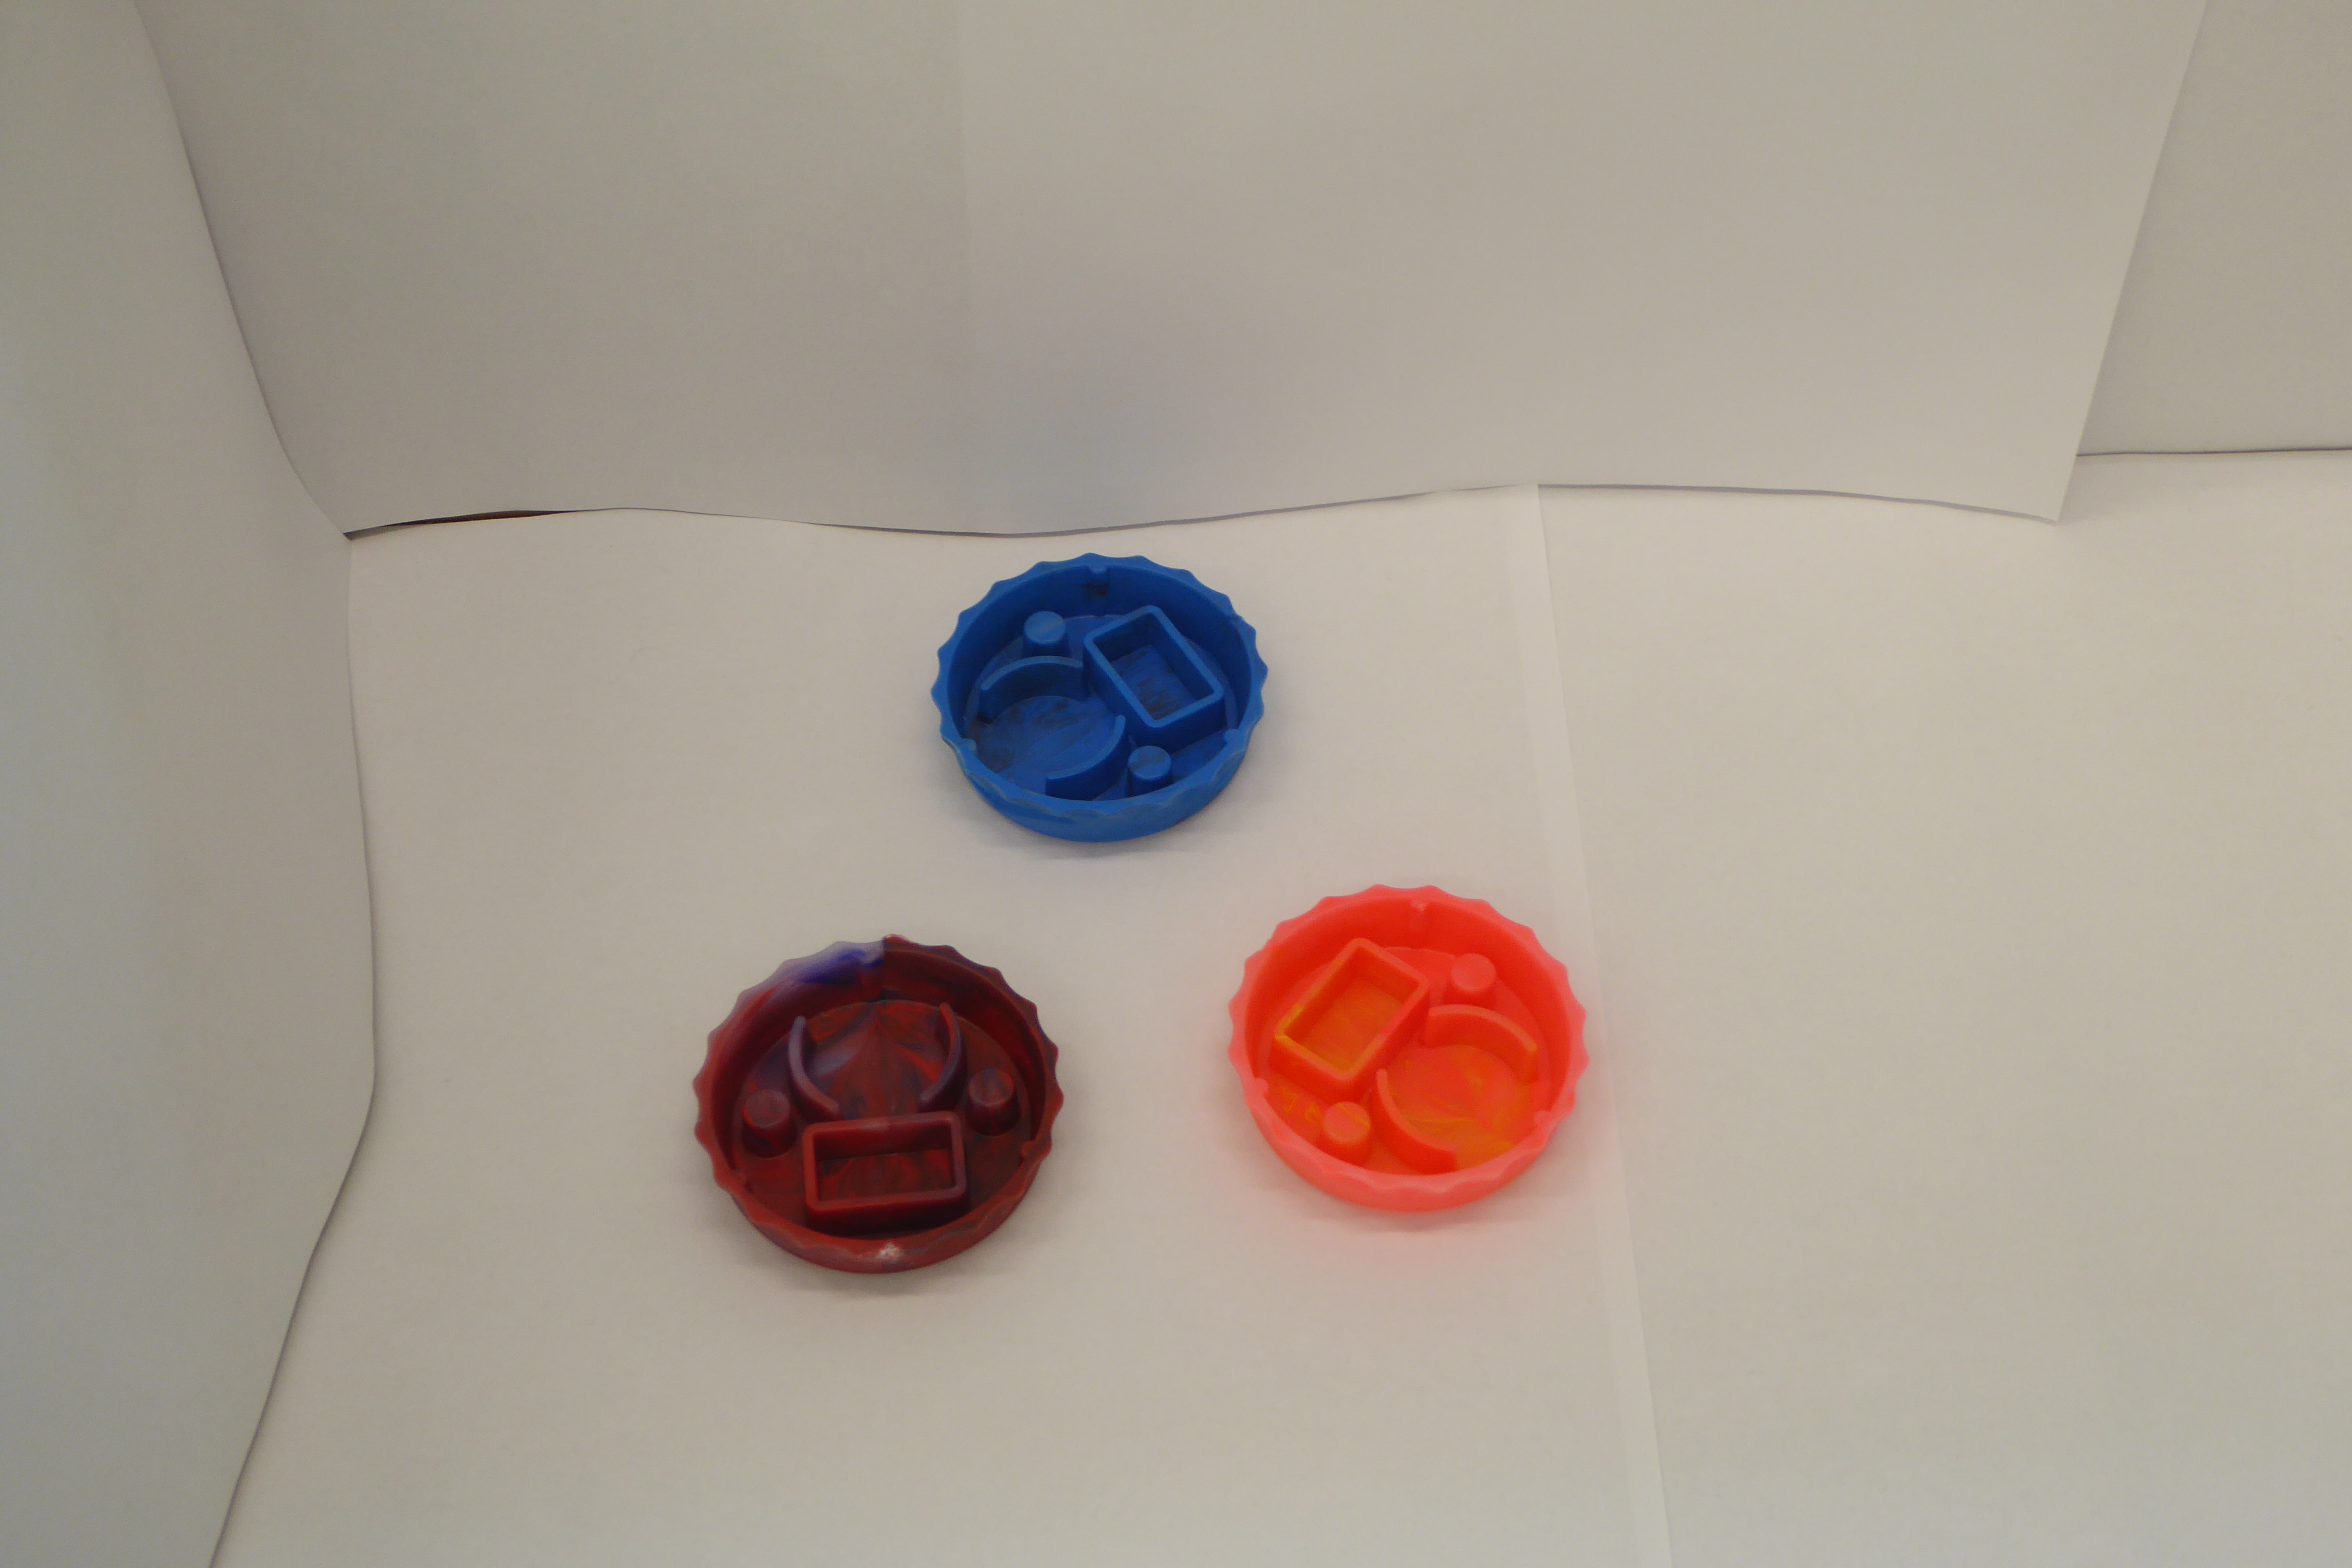
Label: Bottle Opener - Cover